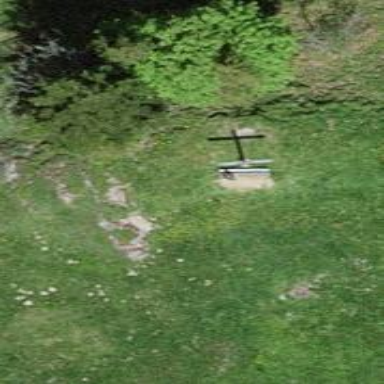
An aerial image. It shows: Bench.